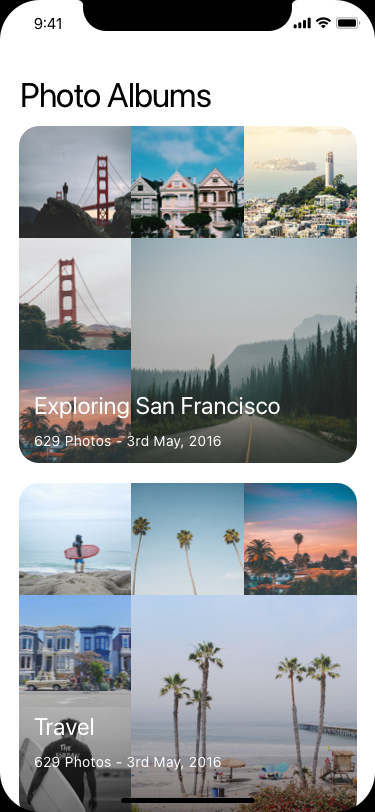
Text in this UI design:
Photo Albums
629 Photos - 3rd May, 2016
Exploring San Francisco
629 Photos - 3rd May, 2016
Travel